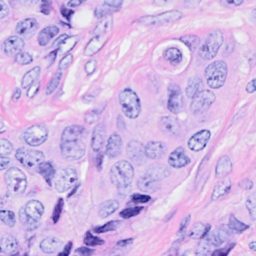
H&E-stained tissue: Breast